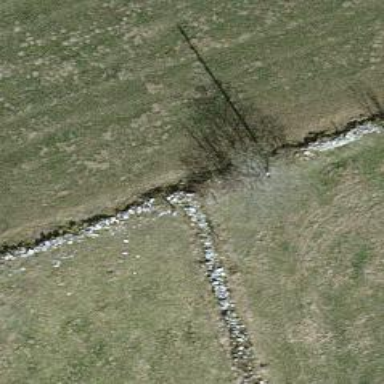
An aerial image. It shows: Wall made of dry stone.